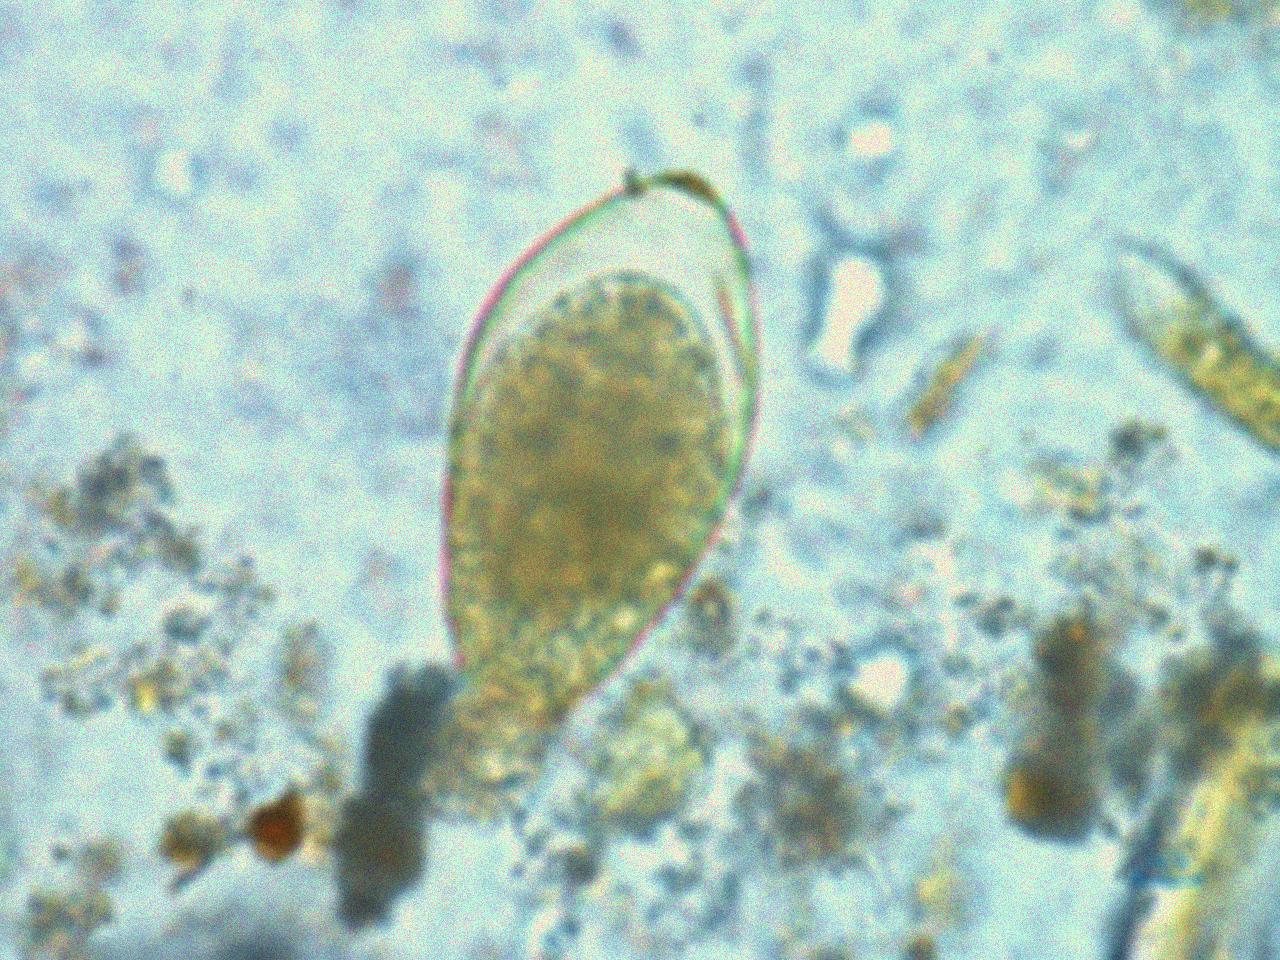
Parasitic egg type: Fasciolopsis buski